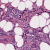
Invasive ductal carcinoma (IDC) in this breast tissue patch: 1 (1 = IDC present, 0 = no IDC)